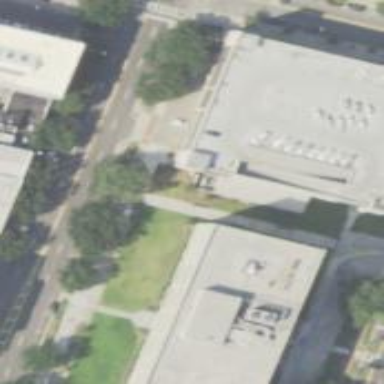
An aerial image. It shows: Government office.